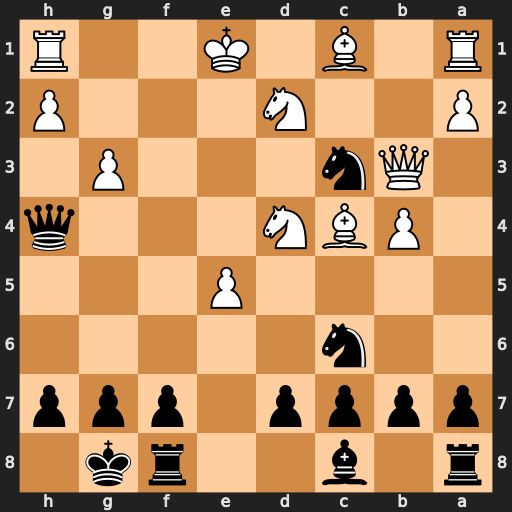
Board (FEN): r1b2rk1/pppp1ppp/2n5/4P3/1PBN3q/1Qn3P1/P2N3P/R1B1K2R
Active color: b
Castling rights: KQ
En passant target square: -
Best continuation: Qxd4 Nf3 Qe4+